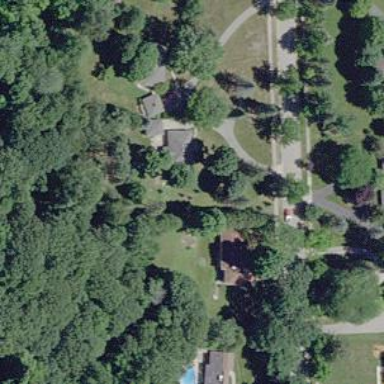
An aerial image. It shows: Driveway.